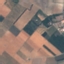
Label: PermanentCrop